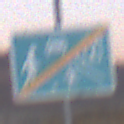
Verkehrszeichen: EndeVerkehrsberuhigterBereich
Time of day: Dusk
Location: Outdoor (Nature)
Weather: Clear
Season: NotSpecified
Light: Natural